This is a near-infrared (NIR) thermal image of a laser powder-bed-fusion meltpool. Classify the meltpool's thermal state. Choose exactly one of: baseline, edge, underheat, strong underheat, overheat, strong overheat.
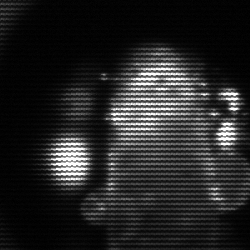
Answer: strong underheat